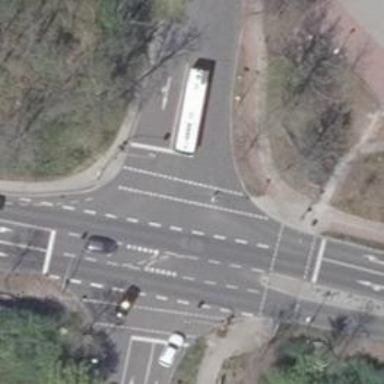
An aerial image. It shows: Crossing with traffic signals.